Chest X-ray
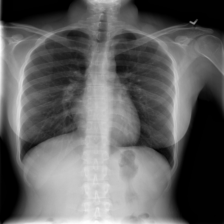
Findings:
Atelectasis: negative
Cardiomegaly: negative
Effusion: negative
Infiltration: positive
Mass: negative
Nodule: negative
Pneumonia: negative
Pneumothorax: negative
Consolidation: negative
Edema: negative
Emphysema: negative
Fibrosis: negative
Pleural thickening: negative
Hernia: negative